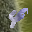
Label: 4